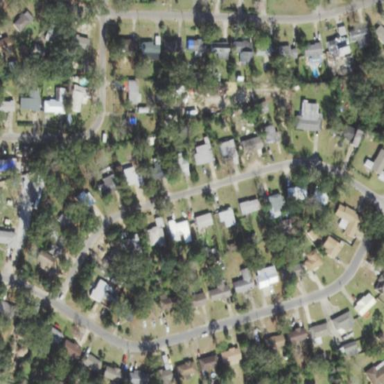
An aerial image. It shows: Residential area composed of single-family homes.